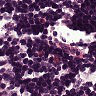
Metastatic tissue present: no